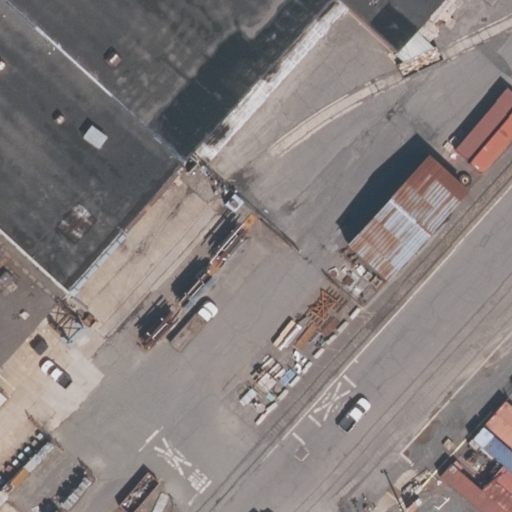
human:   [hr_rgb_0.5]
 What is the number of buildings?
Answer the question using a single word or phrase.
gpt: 1

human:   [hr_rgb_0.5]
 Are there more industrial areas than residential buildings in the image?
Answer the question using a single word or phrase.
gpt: yes

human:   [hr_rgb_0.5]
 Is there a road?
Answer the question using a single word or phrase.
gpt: yes

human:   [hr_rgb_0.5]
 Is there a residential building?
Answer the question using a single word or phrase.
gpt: no

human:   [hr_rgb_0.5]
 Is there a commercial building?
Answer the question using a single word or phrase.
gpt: yes

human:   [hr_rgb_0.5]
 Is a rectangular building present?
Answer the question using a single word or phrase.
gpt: yes

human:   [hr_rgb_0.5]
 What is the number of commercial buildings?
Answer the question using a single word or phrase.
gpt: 1

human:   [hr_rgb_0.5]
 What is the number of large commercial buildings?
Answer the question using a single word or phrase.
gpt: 1

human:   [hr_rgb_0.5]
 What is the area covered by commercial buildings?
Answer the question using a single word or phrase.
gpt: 1358m2

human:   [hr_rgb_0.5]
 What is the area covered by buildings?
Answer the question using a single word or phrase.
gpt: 1358m2

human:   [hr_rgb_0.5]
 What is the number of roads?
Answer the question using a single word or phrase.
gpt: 1

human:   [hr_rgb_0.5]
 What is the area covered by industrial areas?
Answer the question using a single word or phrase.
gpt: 10583m2

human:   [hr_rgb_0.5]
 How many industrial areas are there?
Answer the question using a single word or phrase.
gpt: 1

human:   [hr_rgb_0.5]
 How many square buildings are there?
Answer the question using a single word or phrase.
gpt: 0

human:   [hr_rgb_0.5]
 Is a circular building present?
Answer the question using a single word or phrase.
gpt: no

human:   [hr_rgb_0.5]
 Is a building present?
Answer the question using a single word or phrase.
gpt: yes

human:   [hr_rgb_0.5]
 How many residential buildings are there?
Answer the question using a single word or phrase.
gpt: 0

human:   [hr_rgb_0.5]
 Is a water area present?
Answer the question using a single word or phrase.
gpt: no

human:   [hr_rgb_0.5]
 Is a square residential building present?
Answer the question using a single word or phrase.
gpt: no

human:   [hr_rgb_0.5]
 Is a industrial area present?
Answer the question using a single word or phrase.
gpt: yes

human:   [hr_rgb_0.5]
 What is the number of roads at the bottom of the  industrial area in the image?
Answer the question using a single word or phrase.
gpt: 0

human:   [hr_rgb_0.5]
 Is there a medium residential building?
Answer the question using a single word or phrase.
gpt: no

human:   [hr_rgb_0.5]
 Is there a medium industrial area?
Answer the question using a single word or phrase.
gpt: no

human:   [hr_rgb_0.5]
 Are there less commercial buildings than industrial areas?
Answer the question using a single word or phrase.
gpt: no

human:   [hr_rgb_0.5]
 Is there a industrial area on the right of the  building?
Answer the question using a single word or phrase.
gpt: no

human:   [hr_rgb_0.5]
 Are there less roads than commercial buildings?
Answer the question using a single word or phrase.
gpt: no

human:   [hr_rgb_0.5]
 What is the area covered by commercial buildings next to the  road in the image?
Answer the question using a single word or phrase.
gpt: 1358m2

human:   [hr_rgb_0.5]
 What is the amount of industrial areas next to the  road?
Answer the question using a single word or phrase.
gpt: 1

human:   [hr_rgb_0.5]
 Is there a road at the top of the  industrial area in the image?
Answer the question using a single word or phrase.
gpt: yes

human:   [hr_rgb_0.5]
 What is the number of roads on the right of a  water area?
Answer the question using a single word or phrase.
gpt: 0

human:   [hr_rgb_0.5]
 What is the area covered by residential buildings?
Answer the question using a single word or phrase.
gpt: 0m2

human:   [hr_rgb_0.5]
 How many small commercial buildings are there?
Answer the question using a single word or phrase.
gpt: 0

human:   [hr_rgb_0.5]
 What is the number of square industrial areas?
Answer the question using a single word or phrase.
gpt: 0

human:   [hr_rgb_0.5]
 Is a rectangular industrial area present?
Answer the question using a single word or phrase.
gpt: yes

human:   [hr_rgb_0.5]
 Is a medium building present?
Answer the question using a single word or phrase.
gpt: no

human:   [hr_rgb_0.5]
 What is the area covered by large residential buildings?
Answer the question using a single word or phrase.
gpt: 0m2

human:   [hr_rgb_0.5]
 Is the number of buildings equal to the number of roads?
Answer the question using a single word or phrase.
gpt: yes

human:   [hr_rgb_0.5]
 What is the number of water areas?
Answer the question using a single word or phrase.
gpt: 0

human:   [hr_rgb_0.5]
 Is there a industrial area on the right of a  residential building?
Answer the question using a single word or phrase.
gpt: no

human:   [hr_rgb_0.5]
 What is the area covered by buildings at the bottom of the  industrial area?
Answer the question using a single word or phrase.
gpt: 0m2

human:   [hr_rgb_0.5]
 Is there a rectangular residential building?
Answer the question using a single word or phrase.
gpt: no

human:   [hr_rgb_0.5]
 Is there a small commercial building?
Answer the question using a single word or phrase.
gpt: no

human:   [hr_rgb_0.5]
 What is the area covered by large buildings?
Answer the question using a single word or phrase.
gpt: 1358m2

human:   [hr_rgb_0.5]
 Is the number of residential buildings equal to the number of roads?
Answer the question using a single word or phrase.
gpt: no

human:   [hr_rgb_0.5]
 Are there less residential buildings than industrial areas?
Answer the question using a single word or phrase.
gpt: yes

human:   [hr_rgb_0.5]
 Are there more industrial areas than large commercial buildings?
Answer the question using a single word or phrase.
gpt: no

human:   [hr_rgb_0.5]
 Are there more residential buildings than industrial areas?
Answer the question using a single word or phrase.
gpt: no

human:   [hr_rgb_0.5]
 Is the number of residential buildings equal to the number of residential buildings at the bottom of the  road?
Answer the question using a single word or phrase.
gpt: yes

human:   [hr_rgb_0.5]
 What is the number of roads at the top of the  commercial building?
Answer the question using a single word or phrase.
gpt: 0

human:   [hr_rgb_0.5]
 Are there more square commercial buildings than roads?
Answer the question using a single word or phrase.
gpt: no

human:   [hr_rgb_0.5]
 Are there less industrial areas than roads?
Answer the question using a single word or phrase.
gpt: no

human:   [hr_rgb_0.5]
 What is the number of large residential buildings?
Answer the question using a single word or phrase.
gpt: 0

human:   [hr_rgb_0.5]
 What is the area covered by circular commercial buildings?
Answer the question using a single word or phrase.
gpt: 0m2

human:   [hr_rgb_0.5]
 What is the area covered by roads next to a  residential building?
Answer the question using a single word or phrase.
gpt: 0m2

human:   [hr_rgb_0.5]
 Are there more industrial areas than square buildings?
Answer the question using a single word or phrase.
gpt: yes

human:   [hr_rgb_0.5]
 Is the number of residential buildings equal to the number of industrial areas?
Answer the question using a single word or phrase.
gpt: no

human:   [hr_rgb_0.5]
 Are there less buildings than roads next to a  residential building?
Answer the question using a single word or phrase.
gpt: no

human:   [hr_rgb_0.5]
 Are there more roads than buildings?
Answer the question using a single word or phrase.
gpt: no

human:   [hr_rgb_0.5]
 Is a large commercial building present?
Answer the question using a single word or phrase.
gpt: yes

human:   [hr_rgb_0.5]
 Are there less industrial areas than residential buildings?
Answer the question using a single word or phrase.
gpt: no

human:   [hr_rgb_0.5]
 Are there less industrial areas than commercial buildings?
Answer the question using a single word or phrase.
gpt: no

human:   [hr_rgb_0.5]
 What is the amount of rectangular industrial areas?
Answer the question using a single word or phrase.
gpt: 1

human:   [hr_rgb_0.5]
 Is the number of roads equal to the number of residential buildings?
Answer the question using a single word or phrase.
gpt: no

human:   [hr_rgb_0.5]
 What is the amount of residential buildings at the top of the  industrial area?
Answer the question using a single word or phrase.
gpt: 0